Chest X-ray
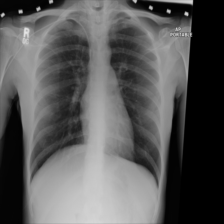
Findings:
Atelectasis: negative
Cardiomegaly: negative
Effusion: negative
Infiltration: negative
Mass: negative
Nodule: negative
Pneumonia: negative
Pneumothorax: negative
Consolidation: negative
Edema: negative
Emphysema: negative
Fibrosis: negative
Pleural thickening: negative
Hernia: negative